Brain MRI, modality: hrT2
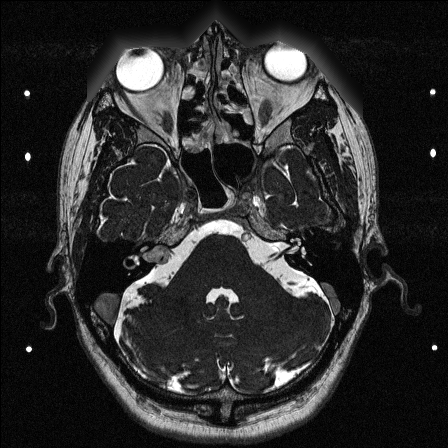